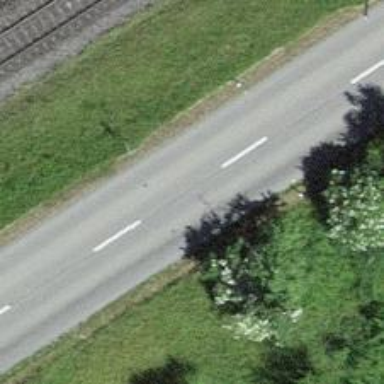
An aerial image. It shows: Asphalt road classified as tertiary.